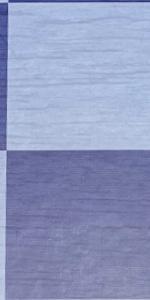
Label: Empty